Field crop: maize
Growth stage: 2
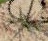
Species: salsola